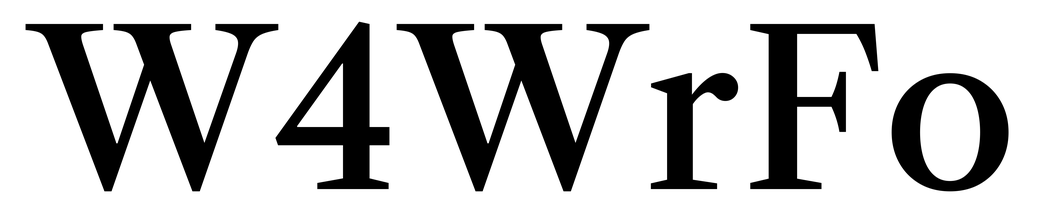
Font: LibreCaslonText_Medium